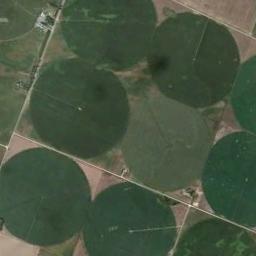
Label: circular_farmland